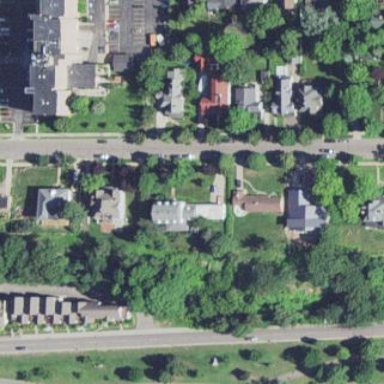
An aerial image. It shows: Sidewalk along the footway.